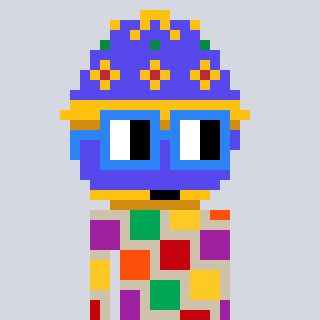
a pixel art character with square blue glasses, a faberge-shaped head and a bege-colored body on a cool background